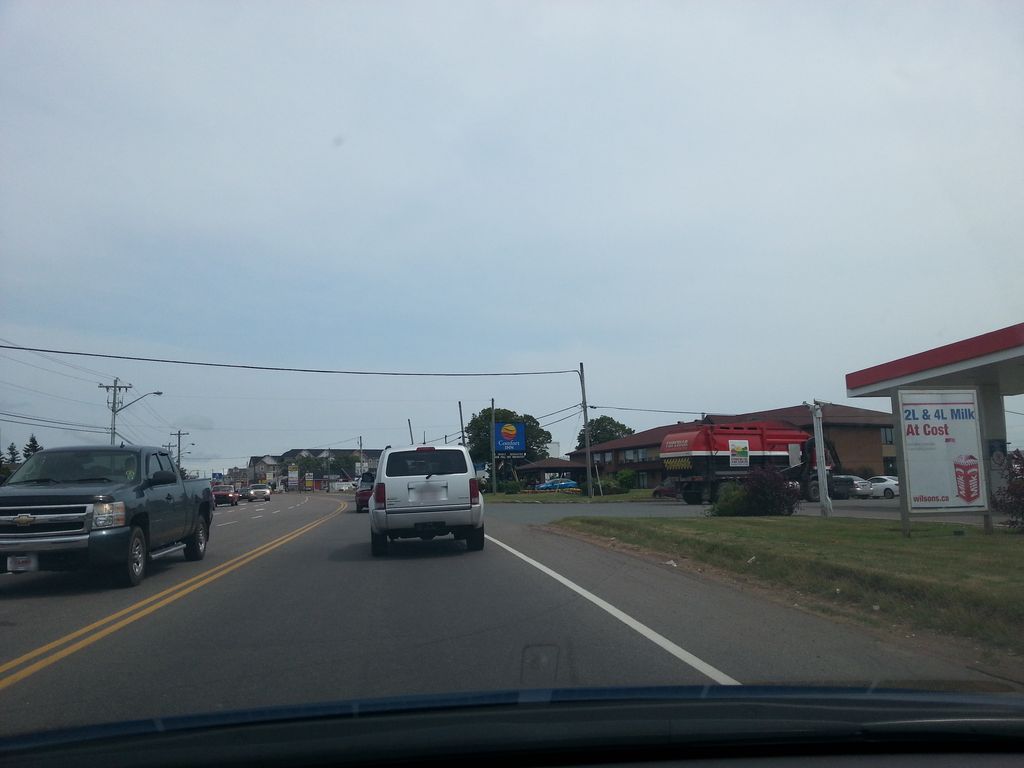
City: charlottetown